Question: I'm using monotouch for developing iPhone App. How can I create cells in my UITableView in a way that look like this image:

Are their background just Images that are set as their background image? Or there is another way to get cells to look like this?
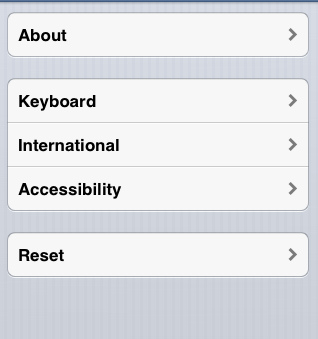
Answer: If you are using C#/MonoTouch, then you can do this easily with MonoTouch.Dialog. Examples can be found here: <URL>